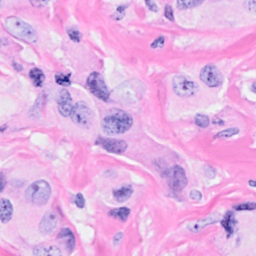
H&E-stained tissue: Breast